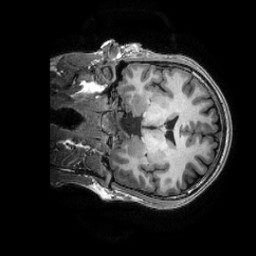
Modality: T1w
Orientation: coronal
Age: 31
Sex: male
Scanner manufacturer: ge
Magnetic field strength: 3 T
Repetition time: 0.0073 s
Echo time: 0.003 s